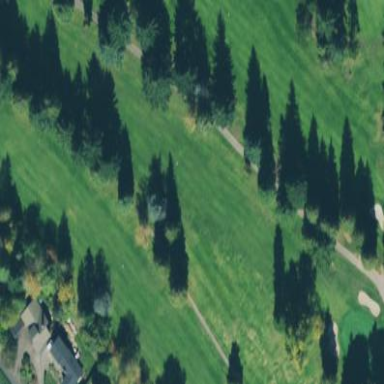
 likely golf fairway with neatly mown grass."